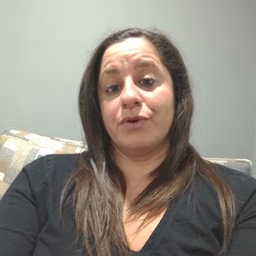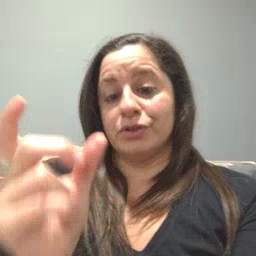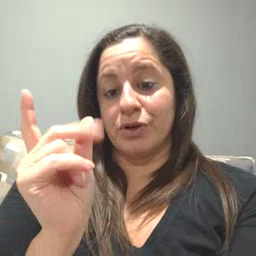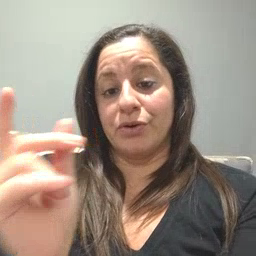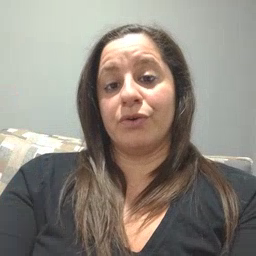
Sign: dog